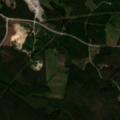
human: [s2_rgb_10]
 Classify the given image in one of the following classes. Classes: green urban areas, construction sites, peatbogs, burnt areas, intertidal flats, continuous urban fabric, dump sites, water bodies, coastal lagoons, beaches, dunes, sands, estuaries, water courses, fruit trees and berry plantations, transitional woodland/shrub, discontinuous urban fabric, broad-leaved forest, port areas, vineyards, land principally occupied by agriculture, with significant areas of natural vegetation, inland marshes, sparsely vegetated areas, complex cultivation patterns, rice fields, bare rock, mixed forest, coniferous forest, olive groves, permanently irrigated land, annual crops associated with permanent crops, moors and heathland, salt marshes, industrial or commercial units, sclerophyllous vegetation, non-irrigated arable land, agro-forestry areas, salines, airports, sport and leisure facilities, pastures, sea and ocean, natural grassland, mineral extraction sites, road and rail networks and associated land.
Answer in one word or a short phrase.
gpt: coniferous forest, mixed forest